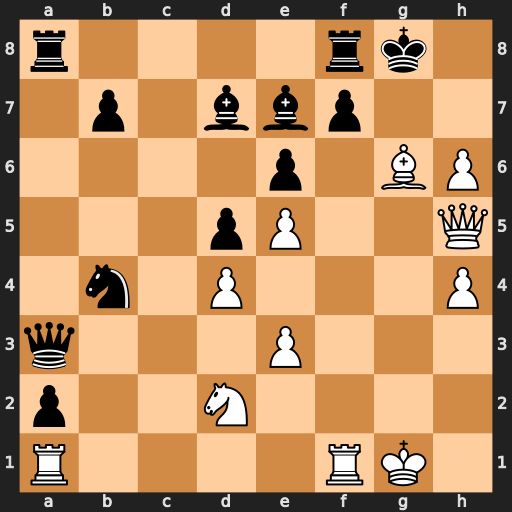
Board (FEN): r4rk1/1p1bbp2/4p1BP/3pP2Q/1n1P3P/q3P3/p2N4/R4RK1
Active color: w
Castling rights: -
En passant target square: -
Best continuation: Rxf7 Qxe3+ Kg2